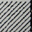
Piece: xx